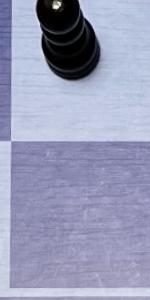
Label: Empty